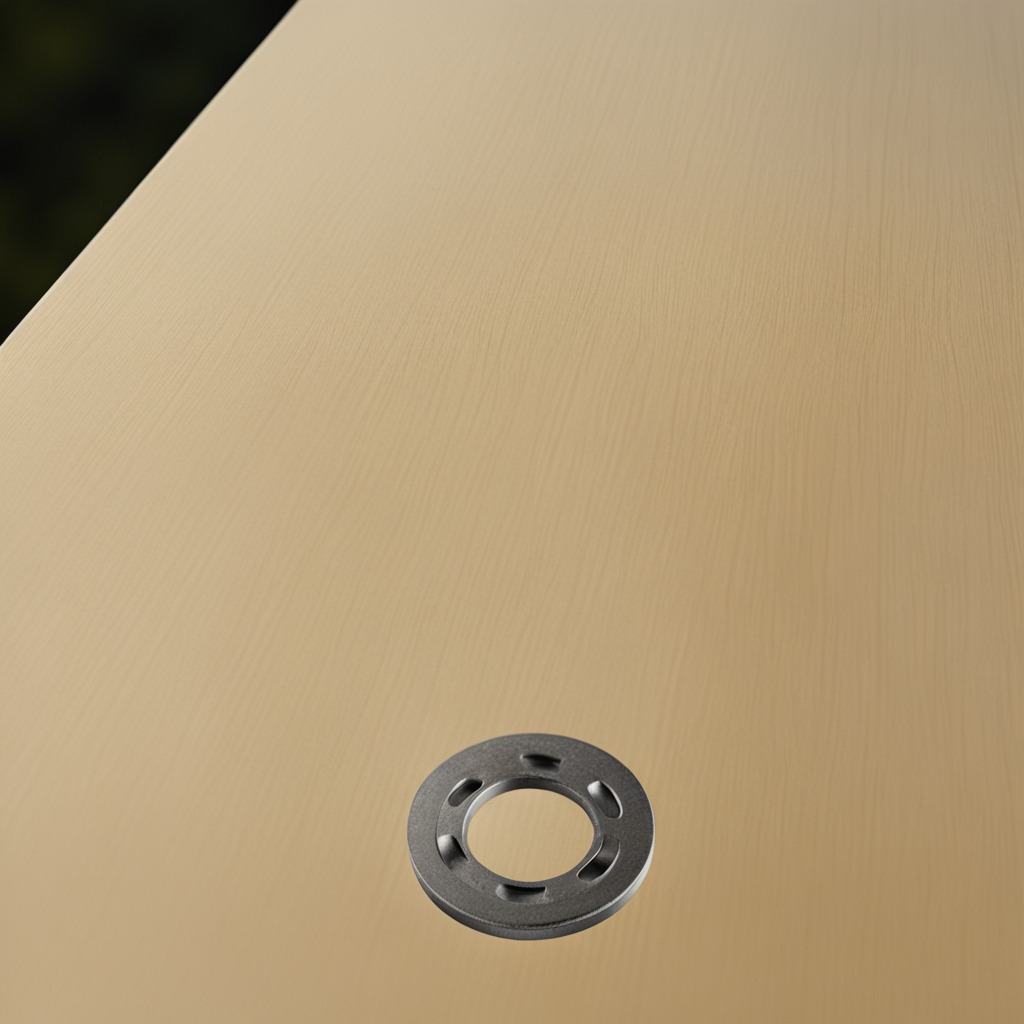
A flat metal washer lies on the plywood surface in a paint workshop lit by afternoon window light.